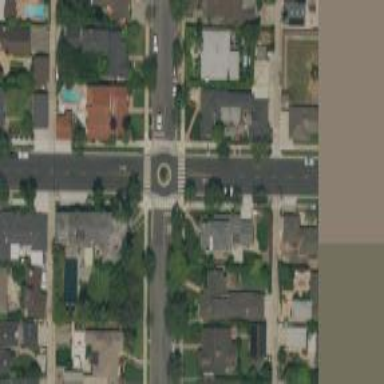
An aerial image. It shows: Mini roundabout on the road.